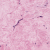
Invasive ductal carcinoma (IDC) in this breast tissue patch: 0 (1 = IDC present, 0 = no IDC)